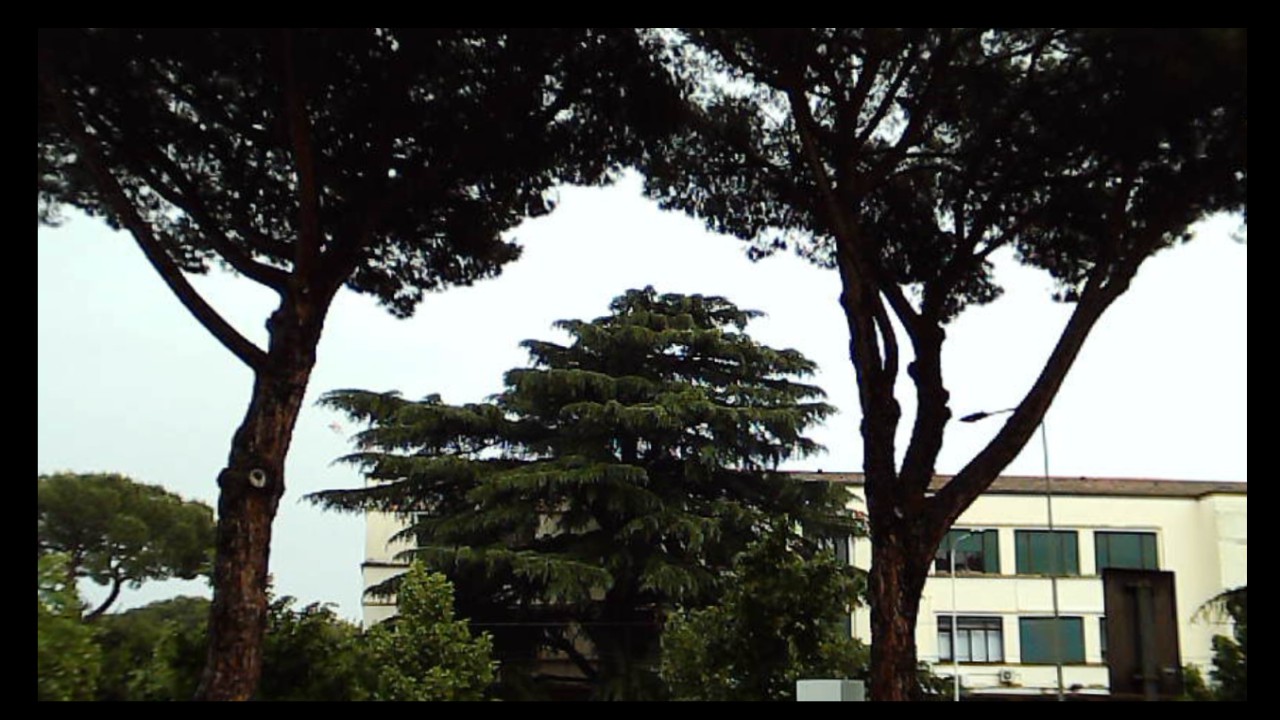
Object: DarwinFPV cineape20